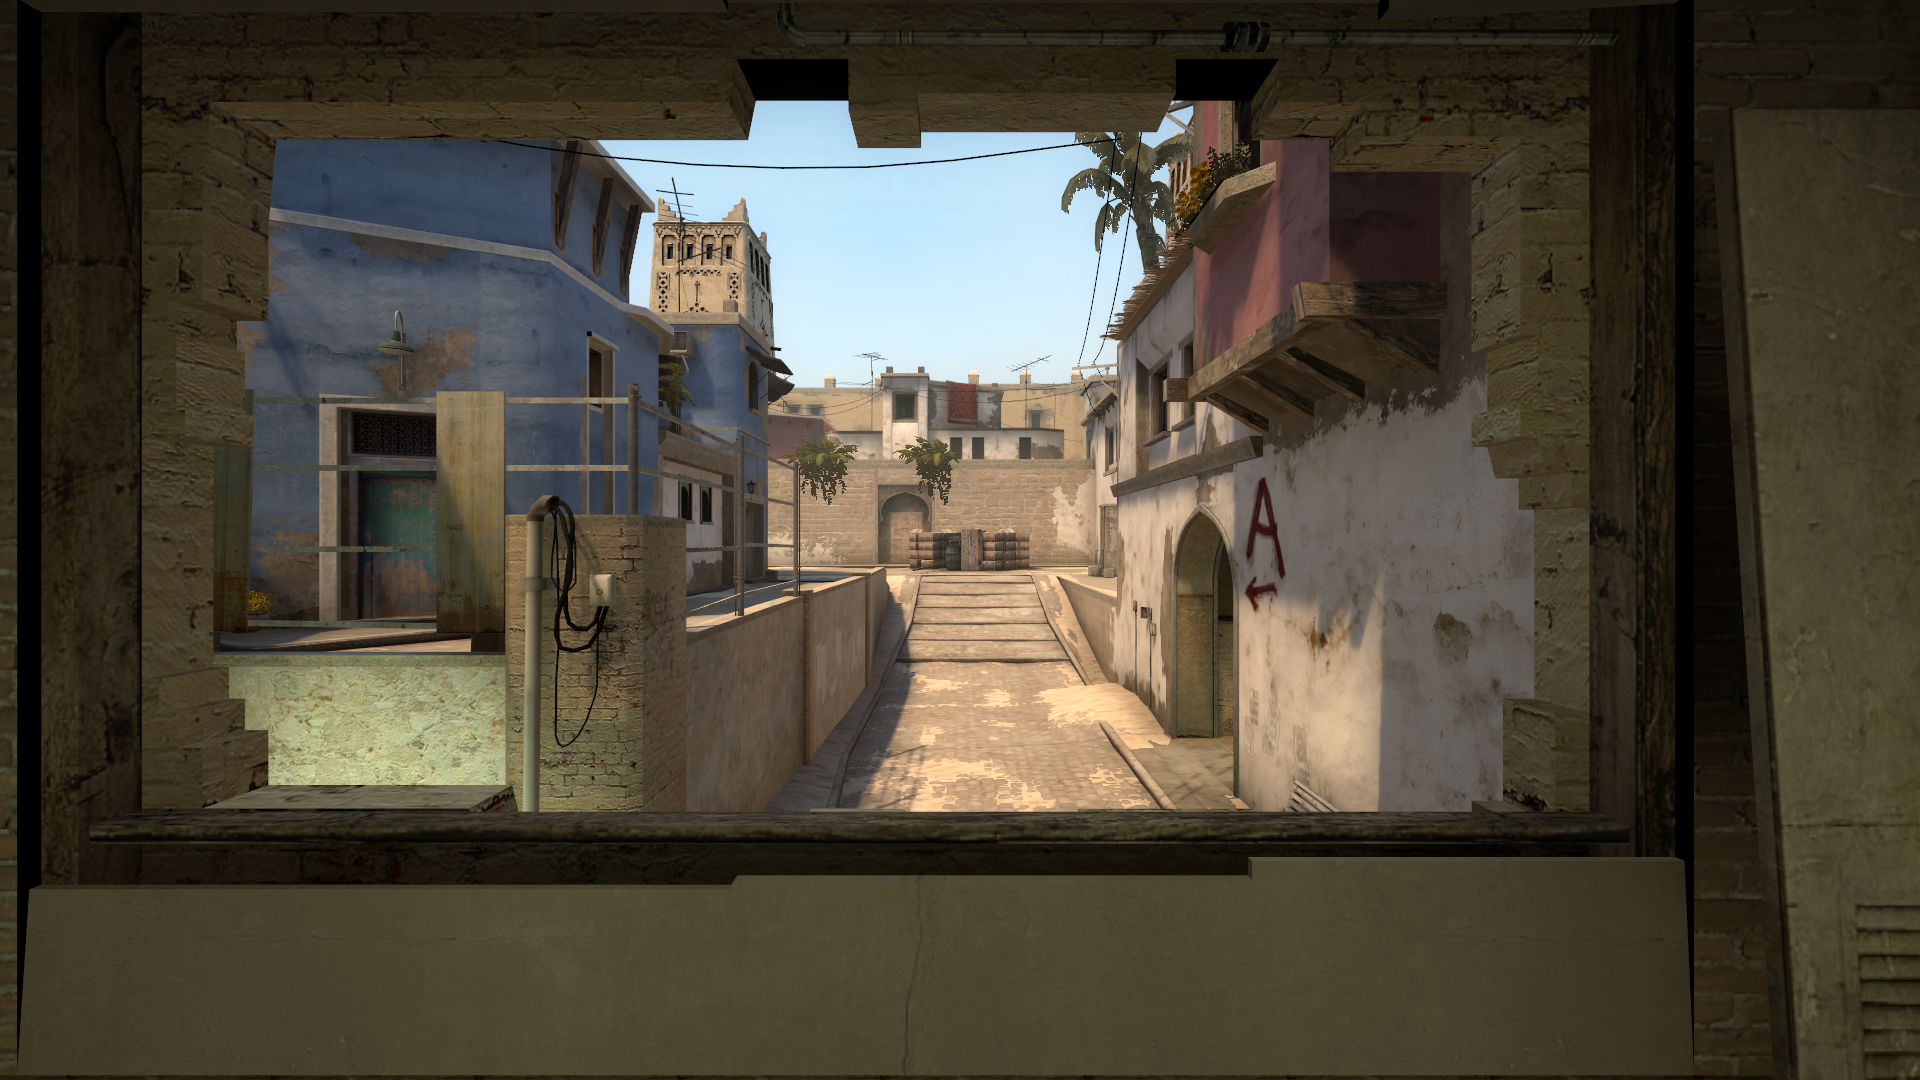
Map: de_mirage